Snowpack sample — Buffalo Mountain, Silverthorne, Colorado, USA (2/22/26, 2:02 PM MST)
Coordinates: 39.622, -106.113
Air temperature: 33 °F
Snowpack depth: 63 cm
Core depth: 40 cm
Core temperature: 26.6 °F
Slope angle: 11°, slope face: 116°
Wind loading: low
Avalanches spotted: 0
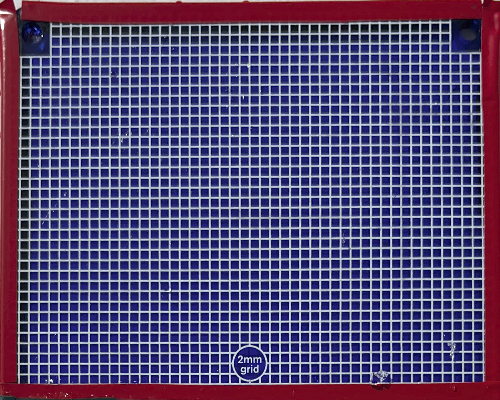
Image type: profile
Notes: In a firebreak similar to site 1, minimal wind loading with no spotted avalanches (not many faces in view though)